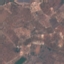
Label: PermanentCrop